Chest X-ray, PA view. Patient: 46 years old, sex M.
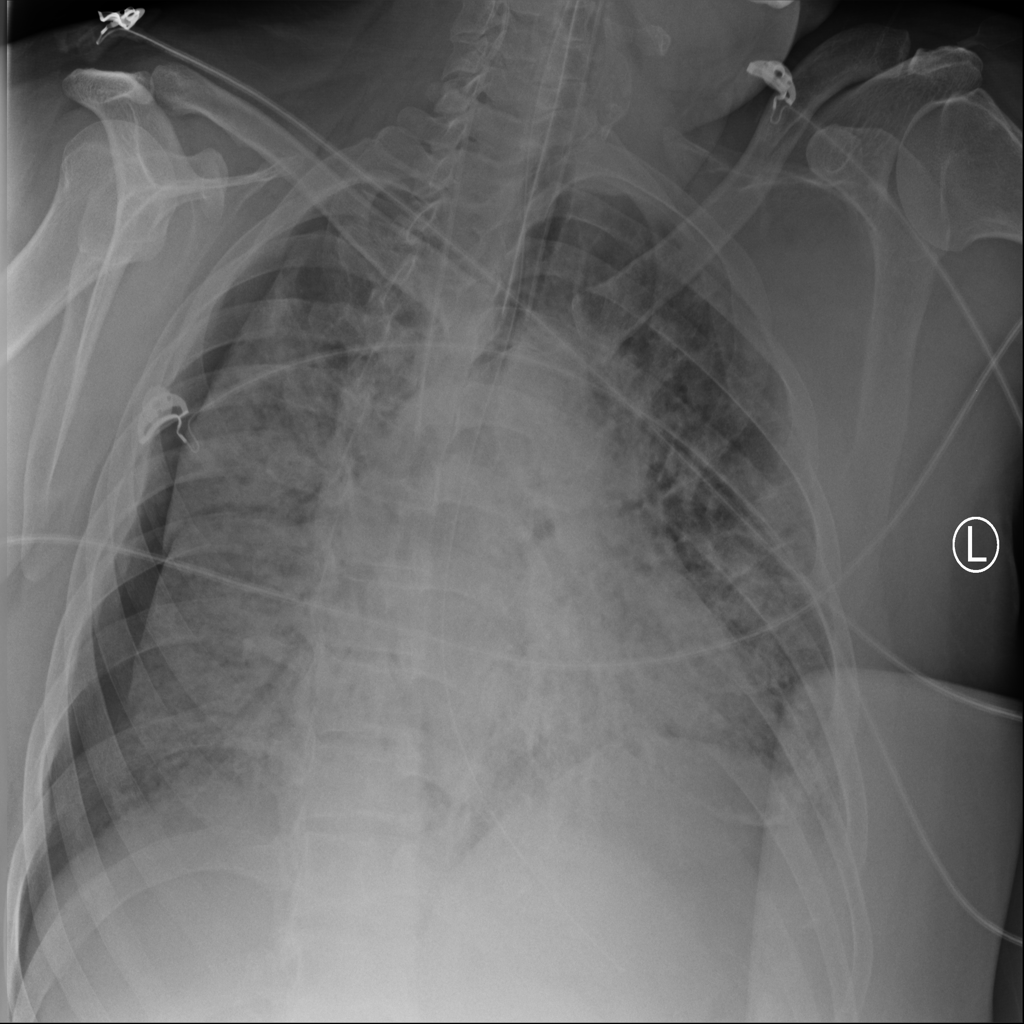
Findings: Pneumothorax